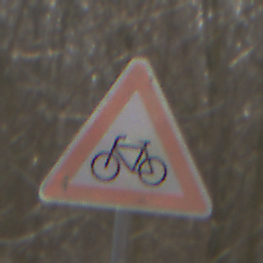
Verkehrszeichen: RadverkehrRechts
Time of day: MorningAfternoon
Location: Outdoor (Nature)
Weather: Clear
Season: Winter
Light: Natural